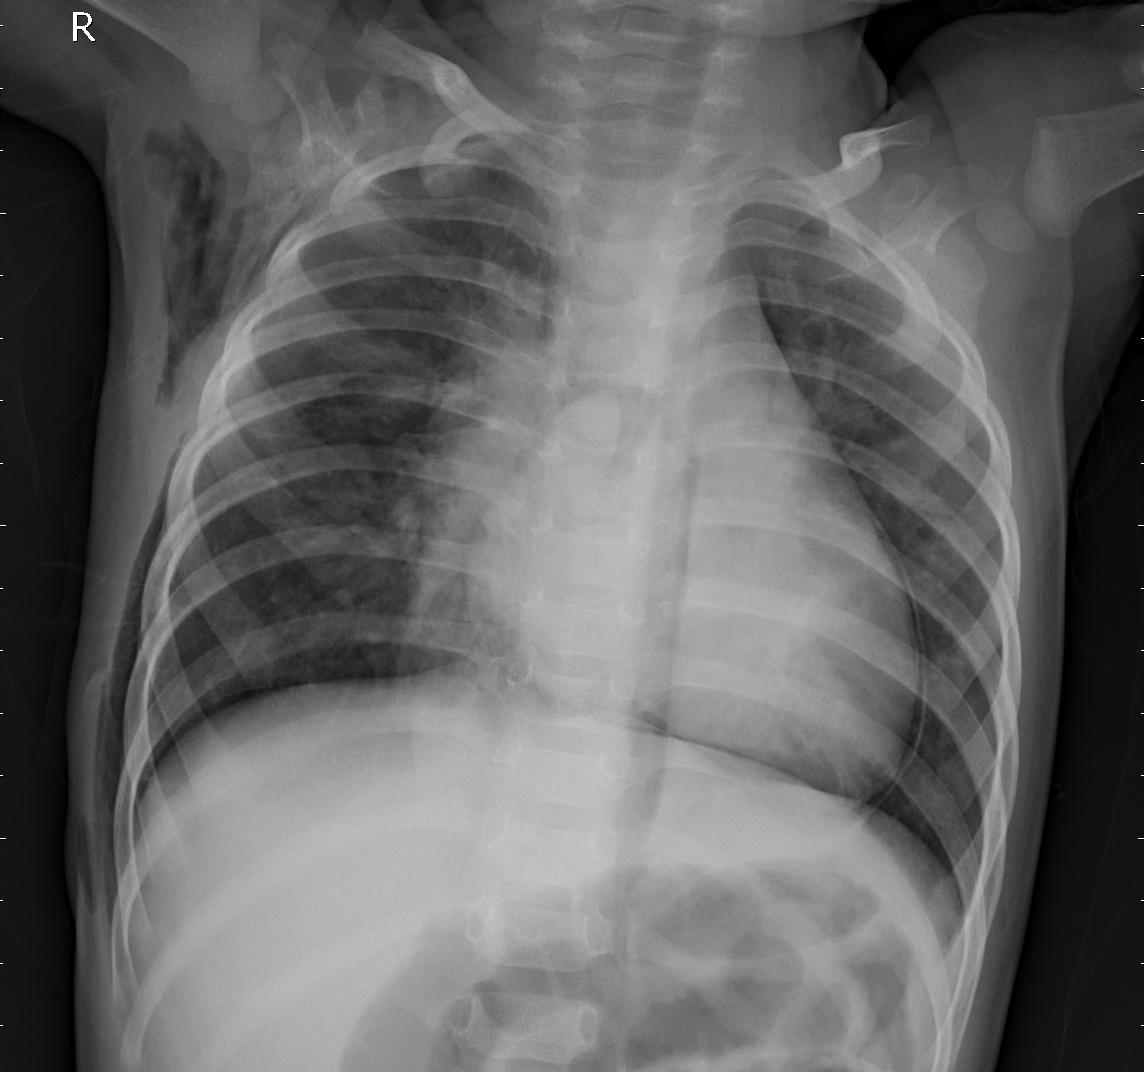
Diagnosis: PNEUMONIA